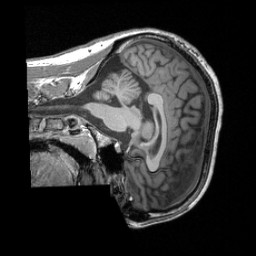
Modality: T1w
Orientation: sagittal
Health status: healthy
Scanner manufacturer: siemens
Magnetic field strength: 3 T
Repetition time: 2.3 s
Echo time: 0.00285 s